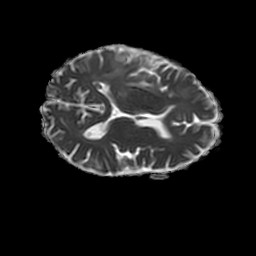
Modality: ADC
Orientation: axial
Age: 35
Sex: male
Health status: ill
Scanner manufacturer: philips
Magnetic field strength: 3 T
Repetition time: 3.8 s
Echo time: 0.09 s